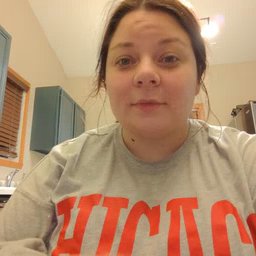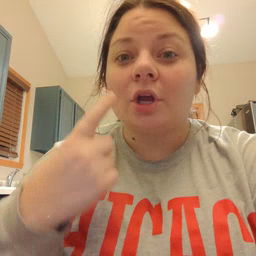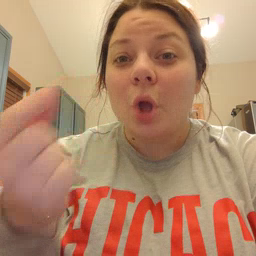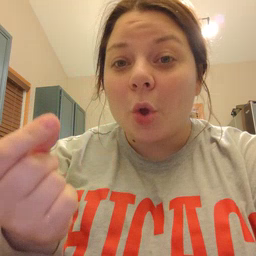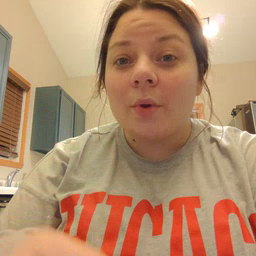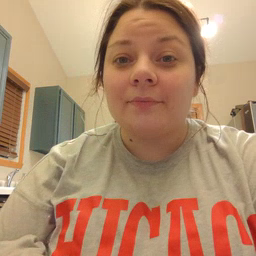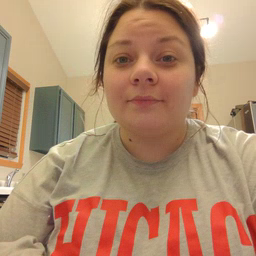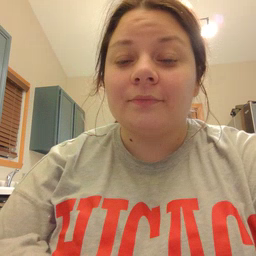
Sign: go